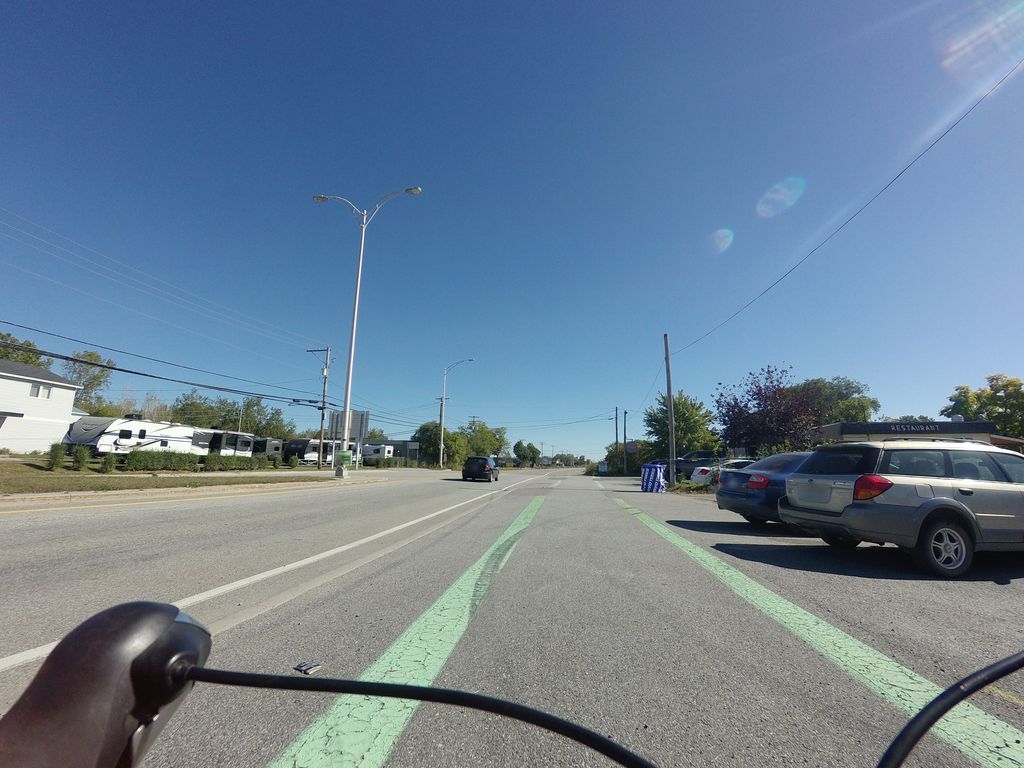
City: ottawa-gatineau